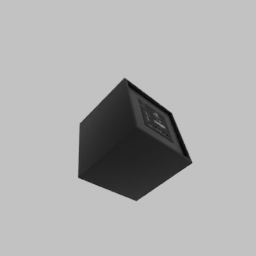
Label: electronics